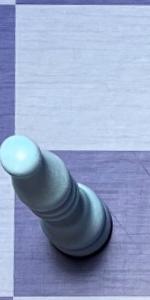
Label: Bishop_White